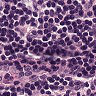
Metastatic tissue present: no